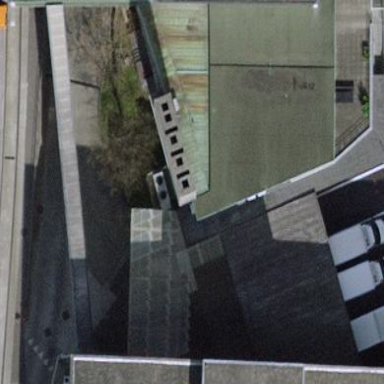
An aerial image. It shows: View of roof of building.